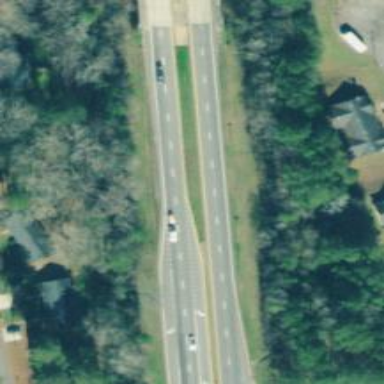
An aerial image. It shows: Asphalt road designated as trunk highway.